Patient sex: F
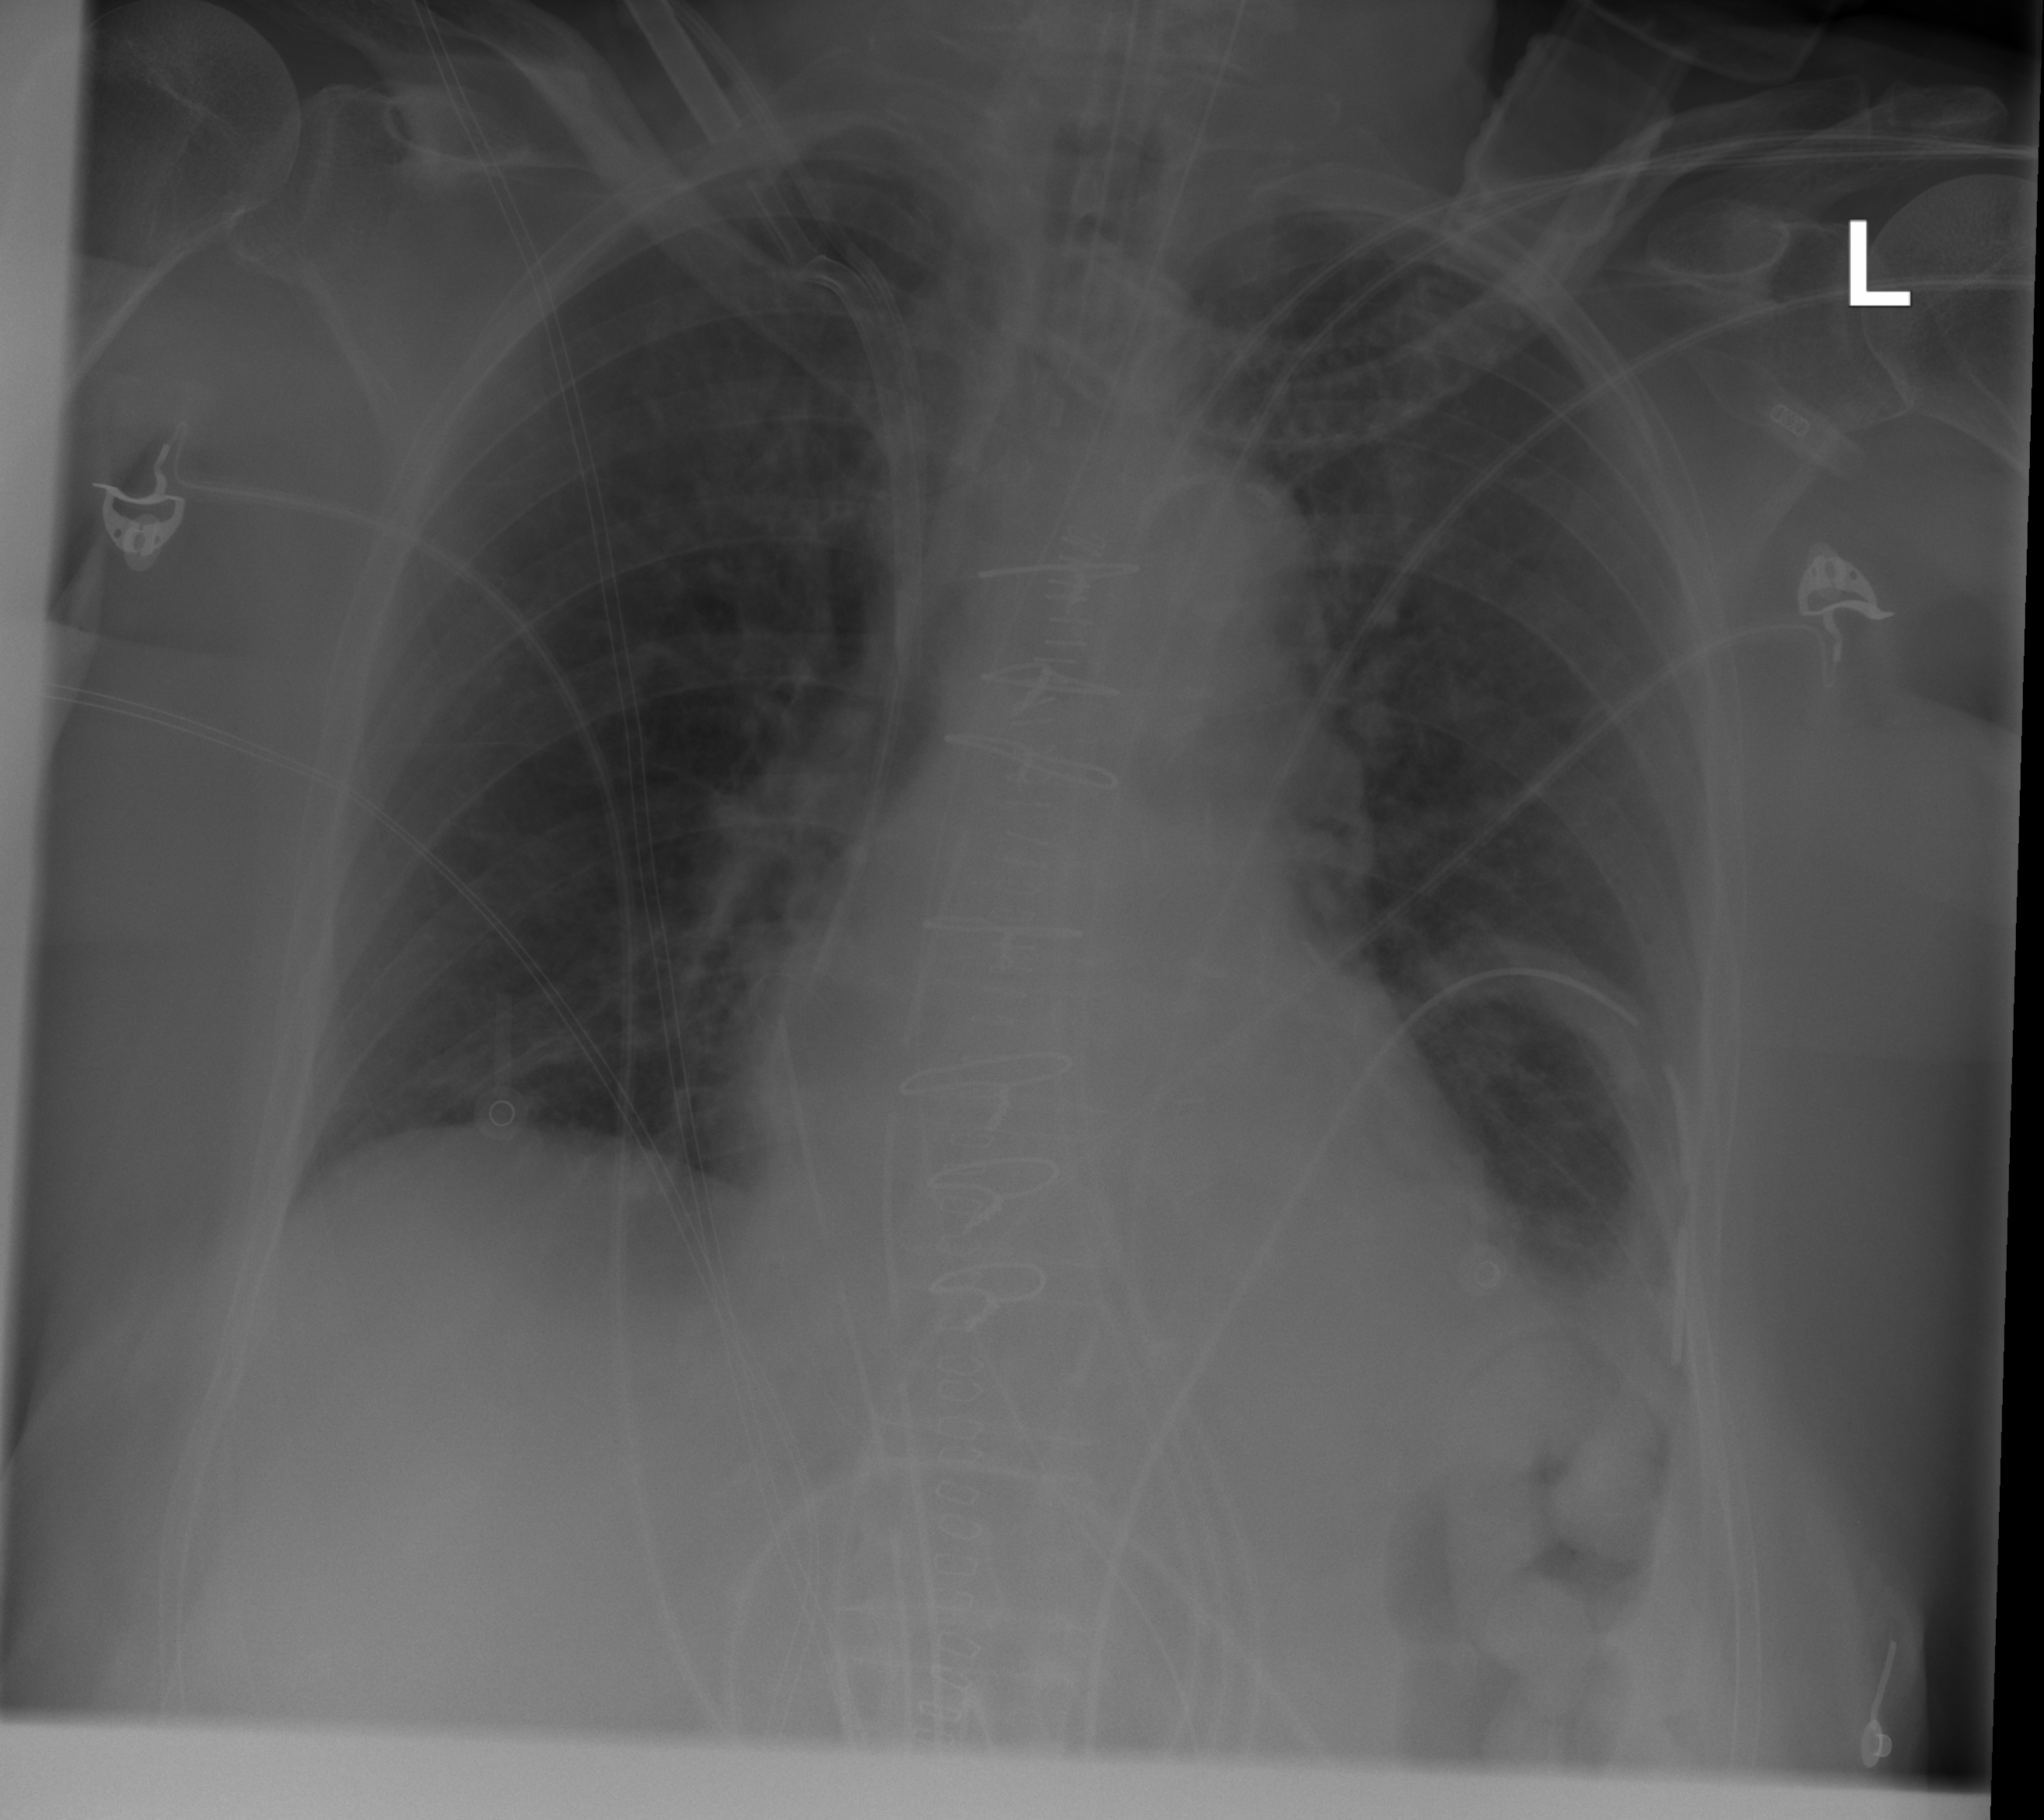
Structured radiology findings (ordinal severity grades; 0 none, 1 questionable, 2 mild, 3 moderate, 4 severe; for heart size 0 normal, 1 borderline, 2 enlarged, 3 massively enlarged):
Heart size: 0
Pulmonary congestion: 0
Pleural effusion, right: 0
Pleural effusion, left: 2
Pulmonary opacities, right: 0
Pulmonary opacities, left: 0
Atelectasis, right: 0
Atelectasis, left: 2